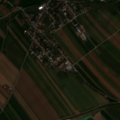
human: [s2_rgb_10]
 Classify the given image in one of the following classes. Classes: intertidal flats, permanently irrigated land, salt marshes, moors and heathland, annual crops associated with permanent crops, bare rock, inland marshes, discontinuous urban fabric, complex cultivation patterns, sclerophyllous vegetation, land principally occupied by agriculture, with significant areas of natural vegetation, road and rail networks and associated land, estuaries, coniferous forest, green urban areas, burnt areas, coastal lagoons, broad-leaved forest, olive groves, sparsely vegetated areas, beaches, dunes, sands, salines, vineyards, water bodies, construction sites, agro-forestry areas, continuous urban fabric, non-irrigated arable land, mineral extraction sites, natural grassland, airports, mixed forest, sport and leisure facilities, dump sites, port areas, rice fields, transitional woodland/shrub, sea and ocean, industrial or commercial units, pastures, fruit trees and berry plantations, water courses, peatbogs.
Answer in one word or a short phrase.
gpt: discontinuous urban fabric, mineral extraction sites, non-irrigated arable land, land principally occupied by agriculture, with significant areas of natural vegetation